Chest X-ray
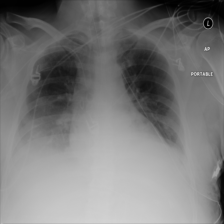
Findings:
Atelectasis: positive
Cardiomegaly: negative
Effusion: positive
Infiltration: negative
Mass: negative
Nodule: negative
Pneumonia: negative
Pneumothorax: negative
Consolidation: positive
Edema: negative
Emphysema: negative
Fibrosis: negative
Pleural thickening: negative
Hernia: negative